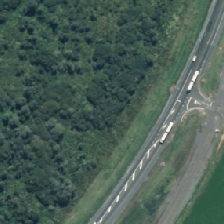
Land cover: deciduous_hardwood